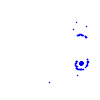
Particle: electron